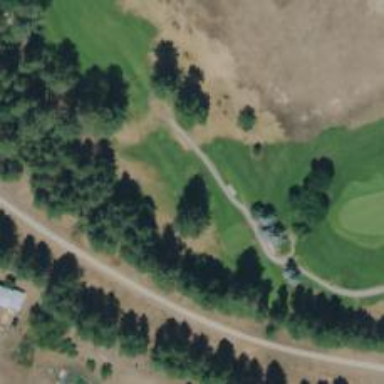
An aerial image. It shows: Golf tee.